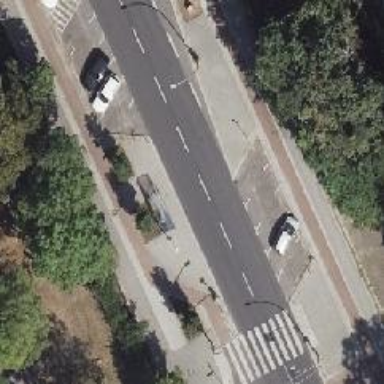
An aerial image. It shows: Tertiary road with separate asphalt sidewalks. The road has lane markings and separate cycleway.